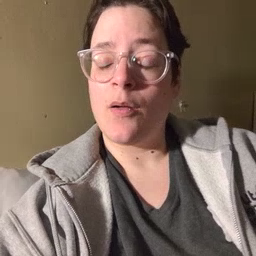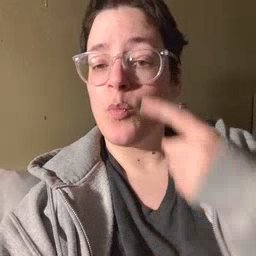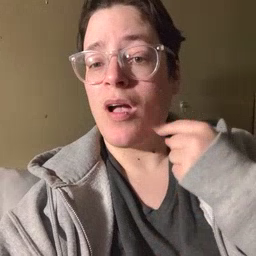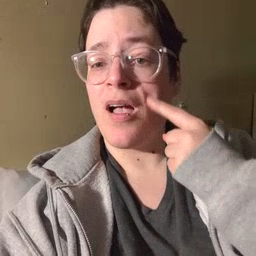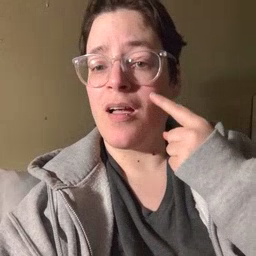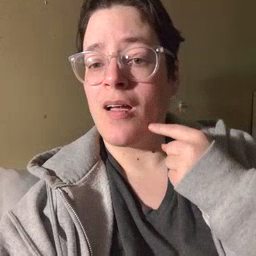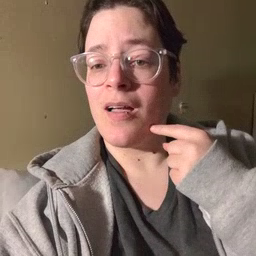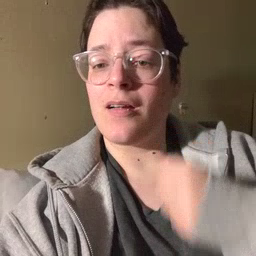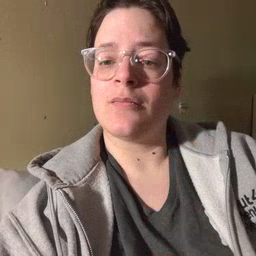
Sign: cry